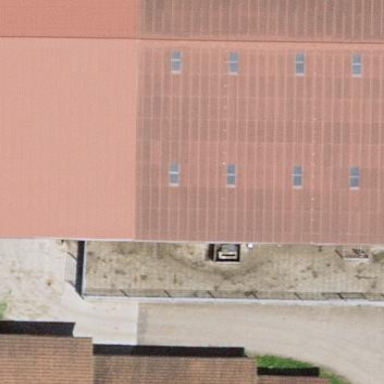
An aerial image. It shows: Barn.